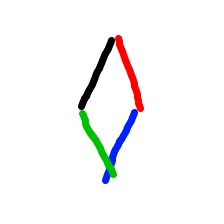
Shape: rhombus